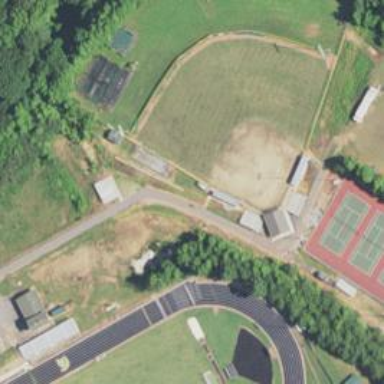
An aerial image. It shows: Baseball/softball pitch for leisure sports.